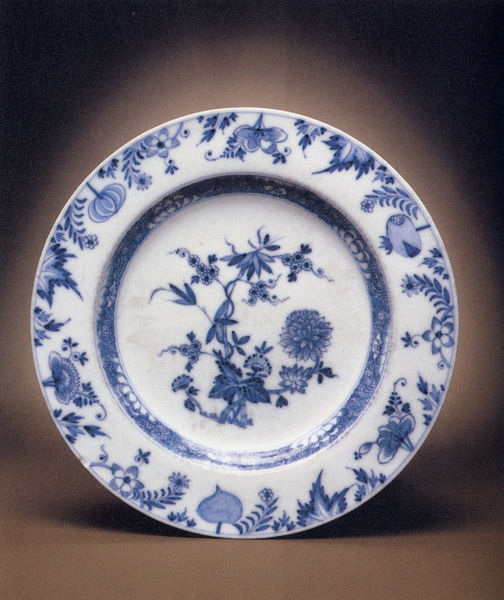
Titel: Teller
Standort: Dresden
Institution: Zwinger
Schlagwörter: blau, blätter, dunkel, laub, schatten, weiß, blume, blumen, braun, glas, hell, hintergrund, licht, schmuck, schwarz, vordergrund, blüte, blüten, gras, rasen, wiese, beige, fächer, malerei, muster, ornament, alt, band, rahmen, schale, stehen, teller, gräser, natur, strauch, zweige, flach, boden, blatt, pflanzen, kreis, rund, umrandung, früchte, keramik, ranken, schalen, deutschland, löwenzahn, rand, essen, spitz, detail, dekor, floral, verzierung, gestreift, pflanzenmuster, farn, platte, gewächs, bemalt, foto, fotografie, photographie, kante, zwiebel, blumenmuster, motiv, porzellan, wandteller, orient, zweig, decors, geschirr, service, distel, stängel, photo, china, fries, farbfoto, blütenblatt, zipfel, suppe, reflex, granatapfel, wiesenblumen, meissen, porzellanmalerei, rosenthal, bemalung, mittelfeld, nymphenburg, tellerrand, prozellan, kräuter, glasiert, glasur, majolika, decor, vertiefung, porcellan, ränder, blühten, schwrz, sträuche, vertikal, blau weiß, delft, dahlie, handbemalt, suppenteller, mohnblüte, meißner, zwiebelmuster, bleiglasur, bleiweiss, blühte, delfter blau, pflanzenornament, photographpie, teegeschirr, aufdruck, motiven, oirzellan, meissner porzellan